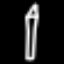
Label: pencil